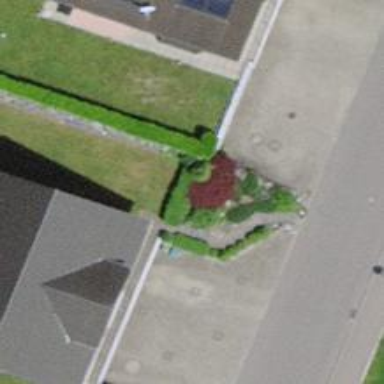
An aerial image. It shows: Hedge acting as barrier.